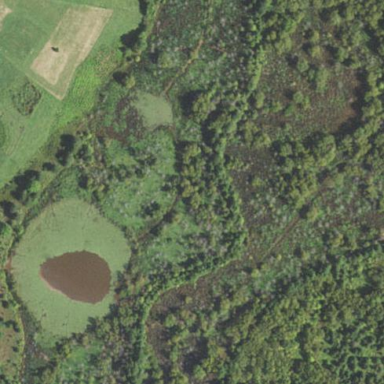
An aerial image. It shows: Marshy wetland area.